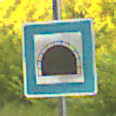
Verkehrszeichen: Tunnel
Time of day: SunriseSunset
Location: Outdoor (RoadRail)
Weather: Clear
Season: NotSpecified
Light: Natural